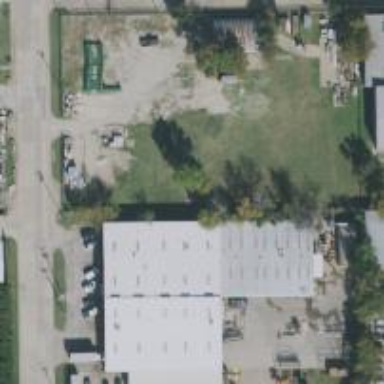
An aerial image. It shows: Warehouse.